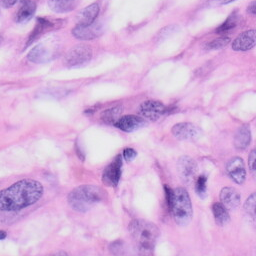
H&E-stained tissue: Skin